Field crop: tomato
Growth stage: 1
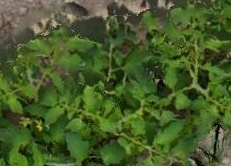
Species: tomato